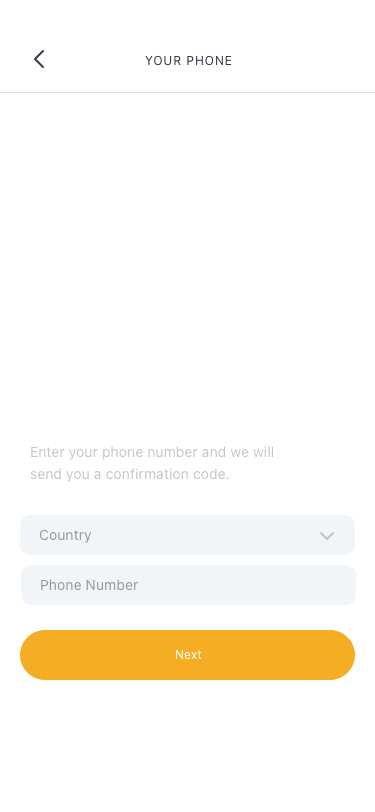
Text in this UI design:
Enter your phone number and we will send you a confirmation code.
YOUR PHONE